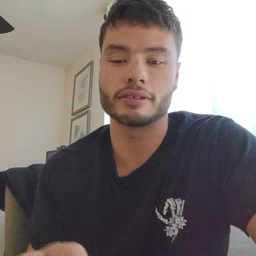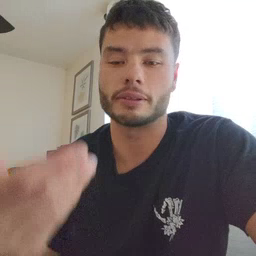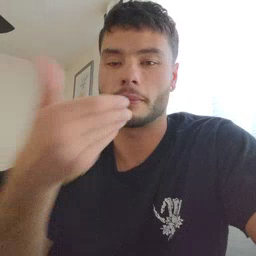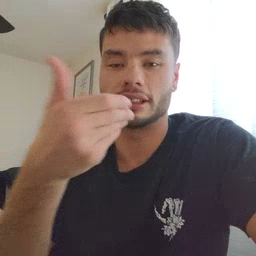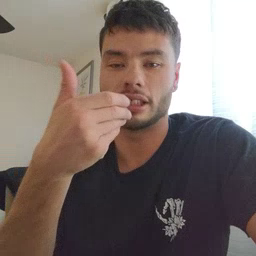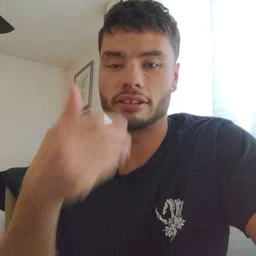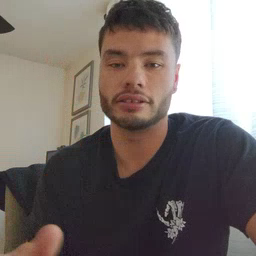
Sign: pizza